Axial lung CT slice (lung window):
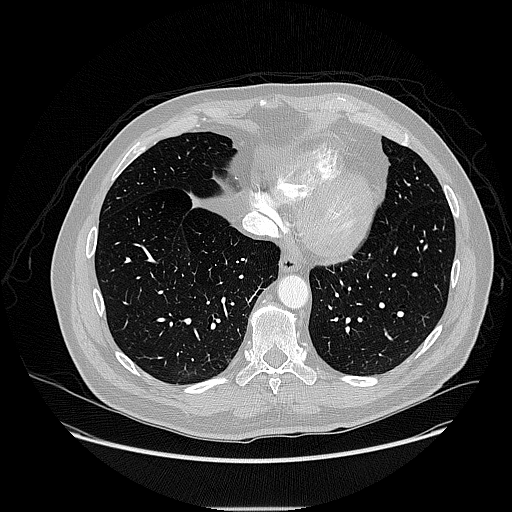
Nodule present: no